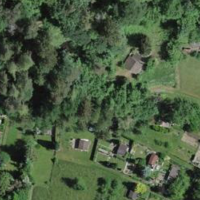
EUNIS habitat code: 53
Species observed at this site:
Ficus carica